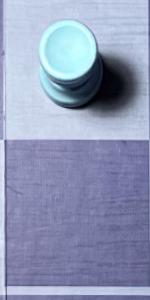
Label: Empty